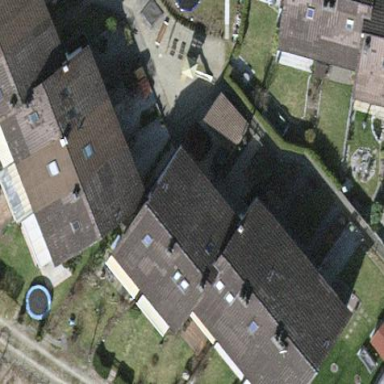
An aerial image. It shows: Terrace building with gabled roof oriented across.